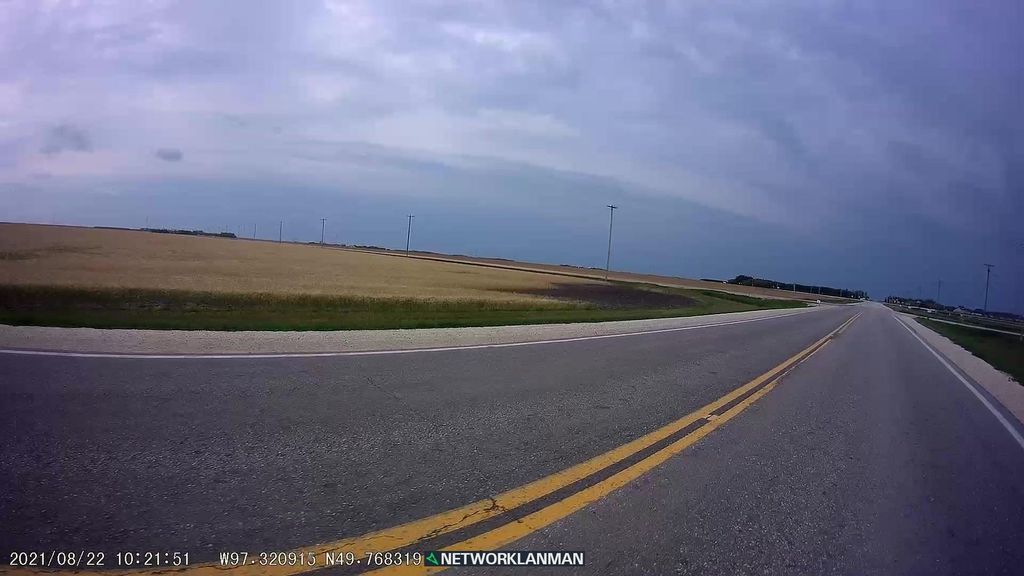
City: winnipeg